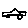
Label: car